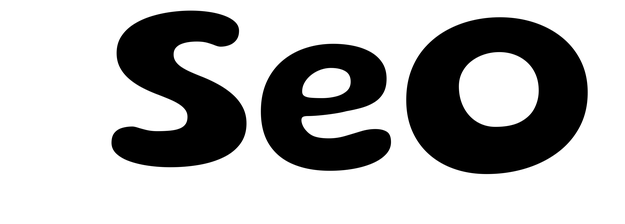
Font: Gluten_SemiBold